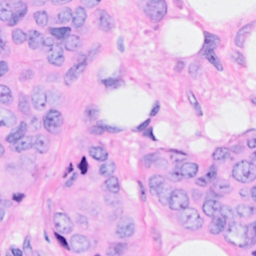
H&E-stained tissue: Breast